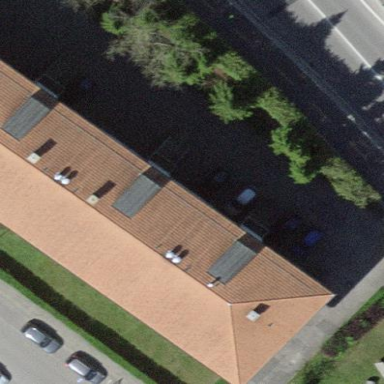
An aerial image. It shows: Residential building.